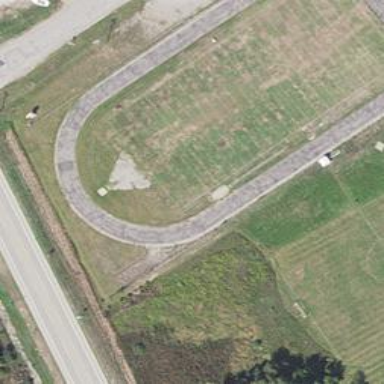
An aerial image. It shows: Track located within leisure land area.